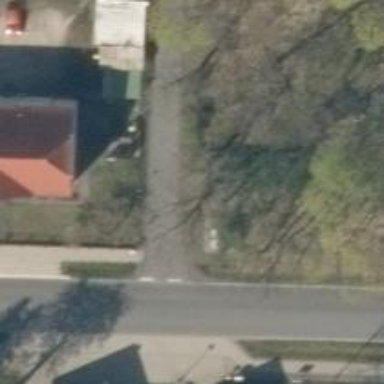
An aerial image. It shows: Asphalt driveway designated as service road.